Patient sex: F
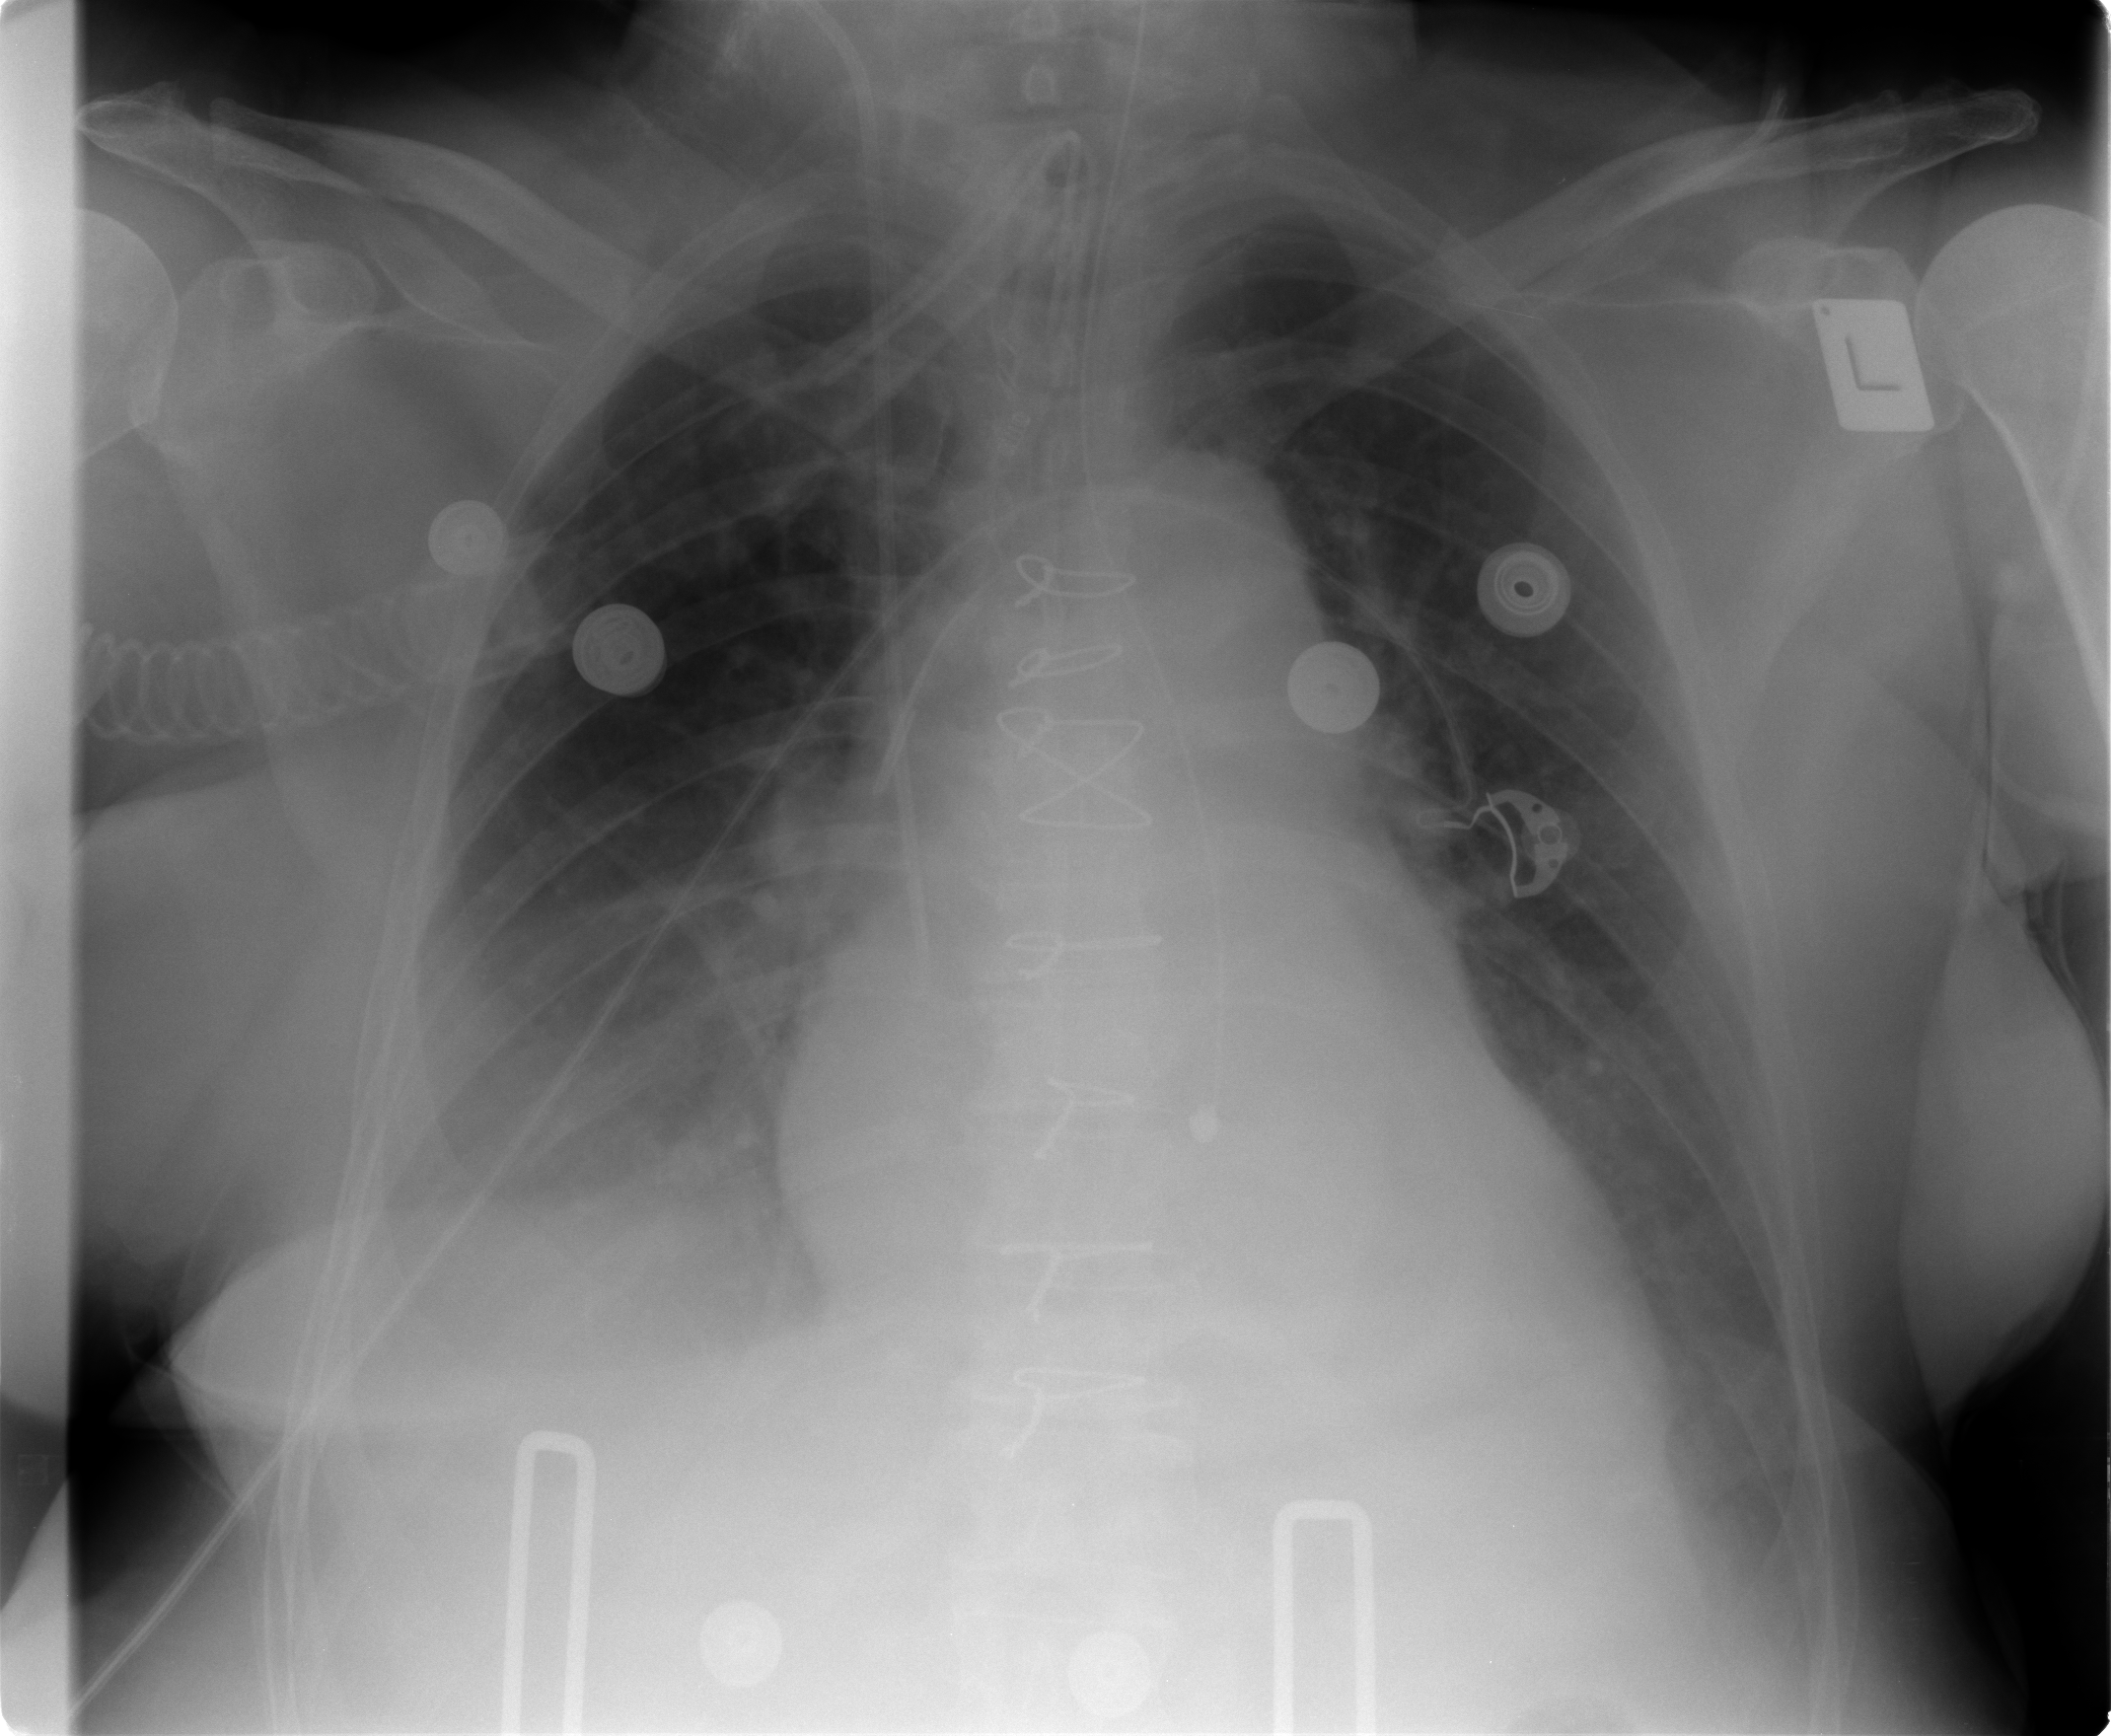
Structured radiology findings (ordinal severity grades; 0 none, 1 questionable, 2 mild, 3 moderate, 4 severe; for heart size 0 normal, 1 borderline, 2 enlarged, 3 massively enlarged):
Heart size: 2
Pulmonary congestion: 0
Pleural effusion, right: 3
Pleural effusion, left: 1
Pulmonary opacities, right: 0
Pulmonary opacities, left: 0
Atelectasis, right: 2
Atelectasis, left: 2